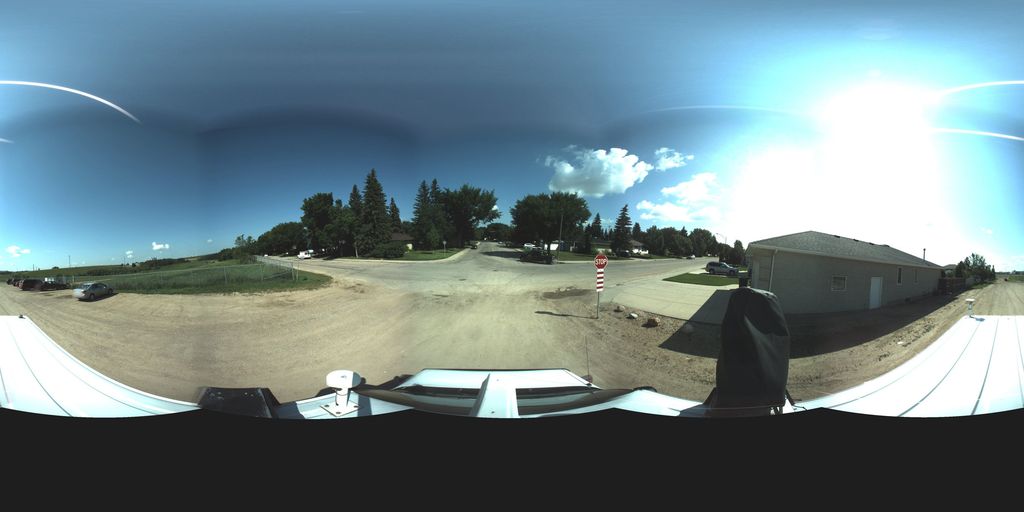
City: saskatoon